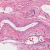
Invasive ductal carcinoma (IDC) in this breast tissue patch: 0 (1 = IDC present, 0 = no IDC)